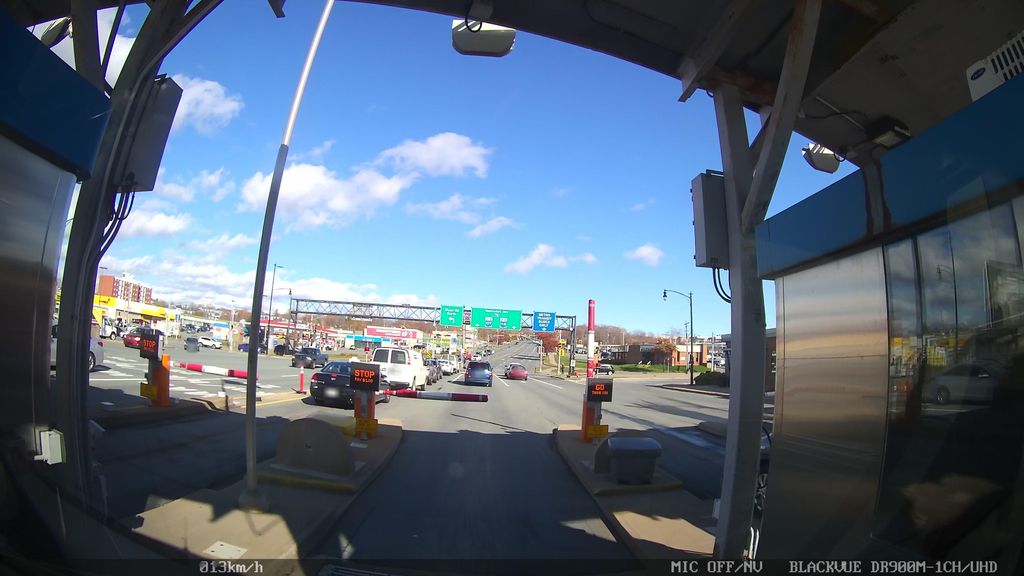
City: halifax